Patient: sex M, age 26
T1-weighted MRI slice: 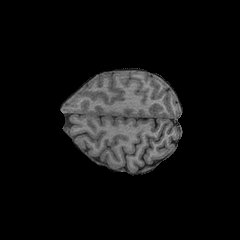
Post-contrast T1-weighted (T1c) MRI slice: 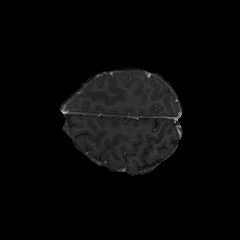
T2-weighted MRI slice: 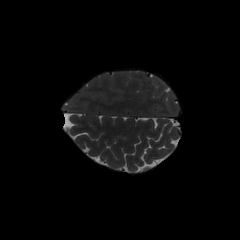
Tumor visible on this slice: no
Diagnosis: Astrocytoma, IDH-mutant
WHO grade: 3